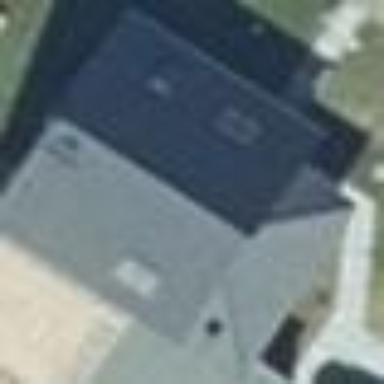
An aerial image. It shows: Gabled roof house.